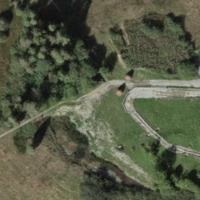
EUNIS habitat code: 21
Species observed at this site:
Lythrum salicaria
Trichius fasciatus
Menyanthes trifoliata
Lathyrus pratensis
Centaurium pulchellum
Graphosoma italicum
Prunella vulgaris
Stenurella melanura
Daucus carota
Drosera rotundifolia
Jacobaea vulgaris